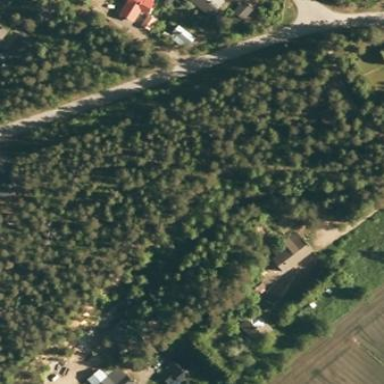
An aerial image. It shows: Forest area.